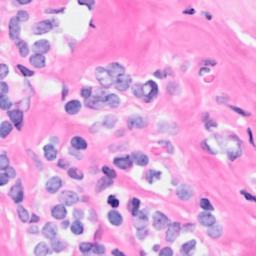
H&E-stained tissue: Breast